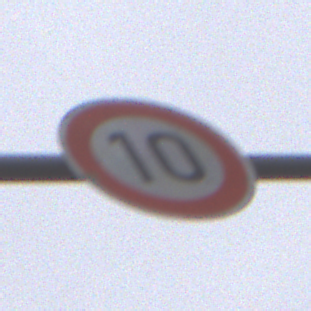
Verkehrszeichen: Geschwindigkeit10
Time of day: Midday
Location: Outdoor (Nature)
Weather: Overcast
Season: NotSpecified
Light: Natural